Field crop: maize
Growth stage: 2
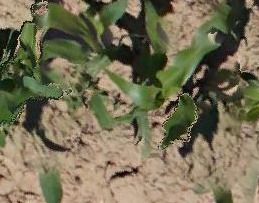
Species: maize